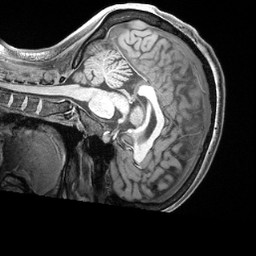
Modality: T1w
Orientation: sagittal
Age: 33
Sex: female
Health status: healthy
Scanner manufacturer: siemens
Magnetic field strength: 3 T
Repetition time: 2.4 s
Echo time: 0.00222 s